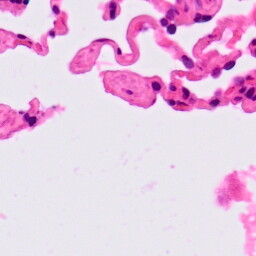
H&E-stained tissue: Lung